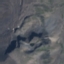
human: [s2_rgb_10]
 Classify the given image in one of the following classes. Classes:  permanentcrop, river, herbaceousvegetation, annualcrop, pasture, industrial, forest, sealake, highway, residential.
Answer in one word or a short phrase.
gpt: HerbaceousVegetation